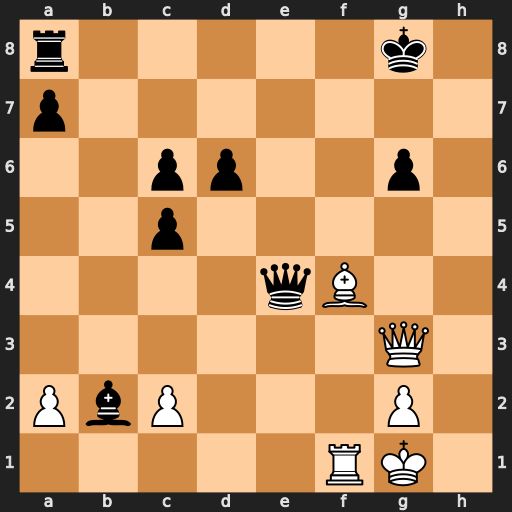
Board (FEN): r5k1/p7/2pp2p1/2p5/4qB2/6Q1/PbP3P1/5RK1
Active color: w
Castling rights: -
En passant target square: -
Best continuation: Qb3+ c4 Qxb2